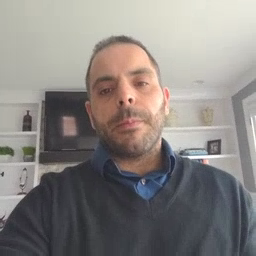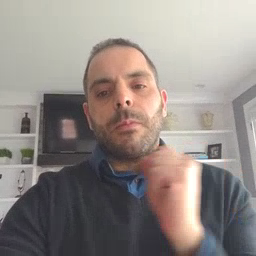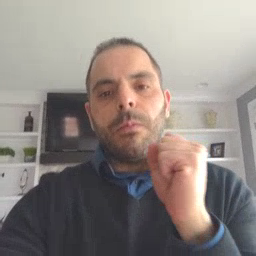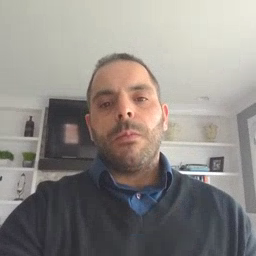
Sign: refrigerator